Interaction volume radius: 5 \u00c5
Interaction volume height: 10 \u00c5
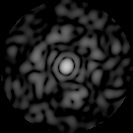
Disorder parameter: 0.803